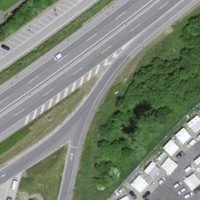
EUNIS habitat code: 57
Species observed at this site:
Milvus milvus